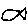
Label: fish